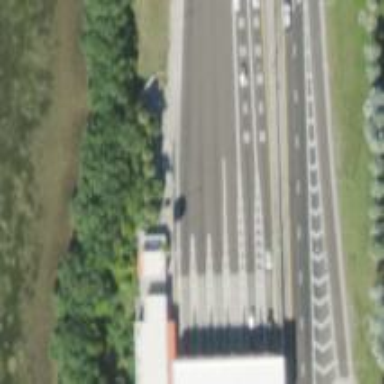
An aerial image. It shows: Building that serves as toll booth.